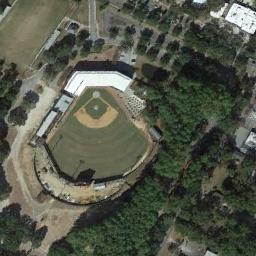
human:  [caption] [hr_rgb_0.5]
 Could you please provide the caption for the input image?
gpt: The stadium is on the grass next to some trees .

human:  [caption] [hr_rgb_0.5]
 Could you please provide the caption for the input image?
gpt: Fan-shaped stadium next to the forest and vegetation .

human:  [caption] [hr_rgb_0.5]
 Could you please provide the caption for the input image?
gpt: There are many trees around the stadium .

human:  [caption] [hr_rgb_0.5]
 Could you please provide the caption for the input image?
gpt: This stadium has a row of silver signs on each side .

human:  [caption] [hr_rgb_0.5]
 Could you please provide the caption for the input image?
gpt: There are many green trees beside the stadium .